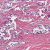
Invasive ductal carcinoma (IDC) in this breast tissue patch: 1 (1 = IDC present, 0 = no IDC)